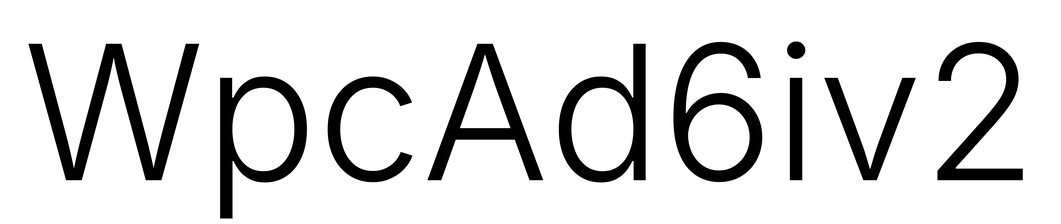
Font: Inter_Light